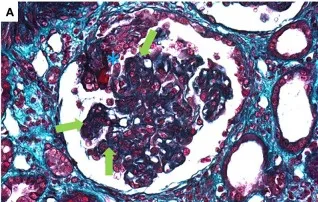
The patient's kidney biopsy shown by light microscopy: Glomeruli showing endocapillary hypercellularity (solid arrow, green), cellular crescent (hollow arrow, orange), and fibrinoid necrosis (asterisk, blue), x40 magnification, Masson's trichrome stain.
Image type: pathology (masson_trichrome)